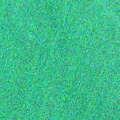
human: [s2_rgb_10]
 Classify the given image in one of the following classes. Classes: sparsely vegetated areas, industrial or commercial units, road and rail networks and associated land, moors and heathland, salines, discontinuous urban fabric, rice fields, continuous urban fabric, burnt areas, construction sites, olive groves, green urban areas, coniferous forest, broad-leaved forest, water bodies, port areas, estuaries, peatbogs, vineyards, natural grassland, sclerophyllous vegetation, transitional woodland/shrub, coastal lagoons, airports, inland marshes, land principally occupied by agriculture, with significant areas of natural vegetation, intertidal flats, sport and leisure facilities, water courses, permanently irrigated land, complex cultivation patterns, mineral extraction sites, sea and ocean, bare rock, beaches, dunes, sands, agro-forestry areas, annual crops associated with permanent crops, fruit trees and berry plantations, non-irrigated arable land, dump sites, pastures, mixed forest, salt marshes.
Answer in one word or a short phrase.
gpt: sea and ocean